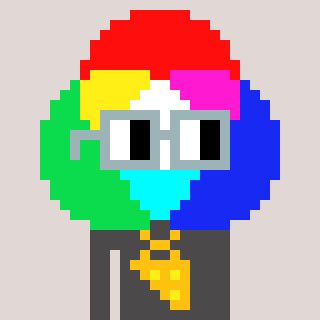
a pixel art character with square dark gray glasses, a color circle-shaped head and a grayscale-colored body on a warm background